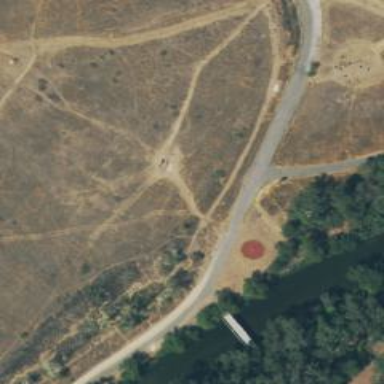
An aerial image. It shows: Disc golf hole.